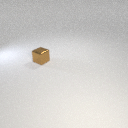
small brown metal cube